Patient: sex F, age 43
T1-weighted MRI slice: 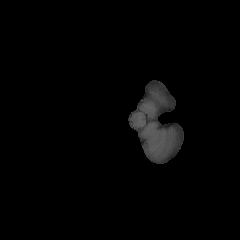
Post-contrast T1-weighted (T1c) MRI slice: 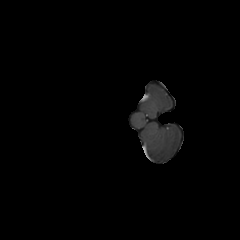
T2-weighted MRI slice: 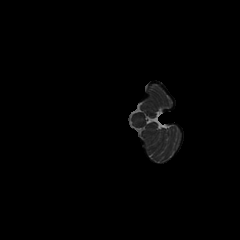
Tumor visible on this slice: no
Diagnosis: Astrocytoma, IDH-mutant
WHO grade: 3